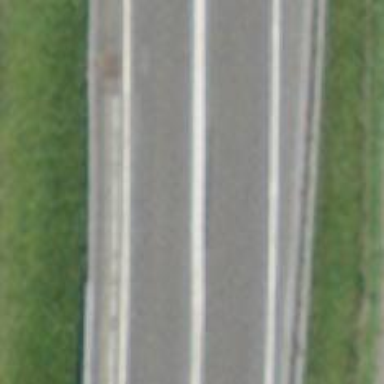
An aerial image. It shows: Asphalt motorway of trunk classification.